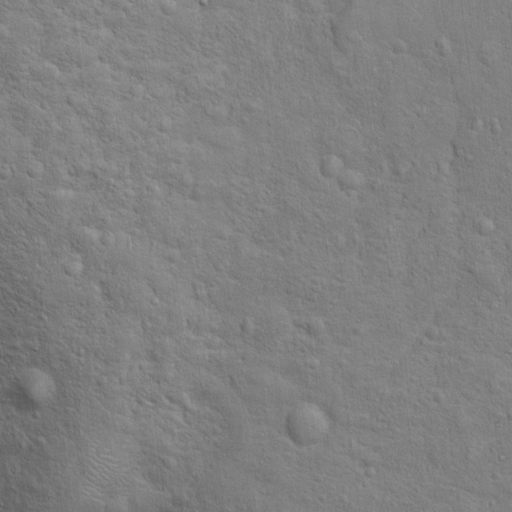
Classes present: Background